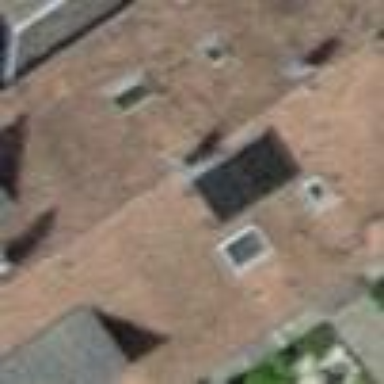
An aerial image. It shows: Terrace building.